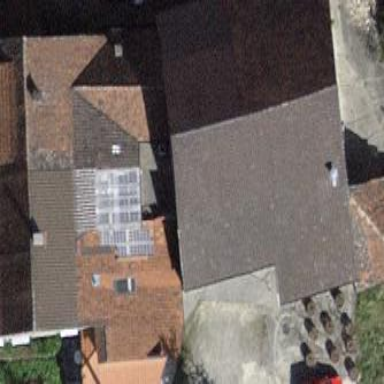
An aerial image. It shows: Building with tile roof.